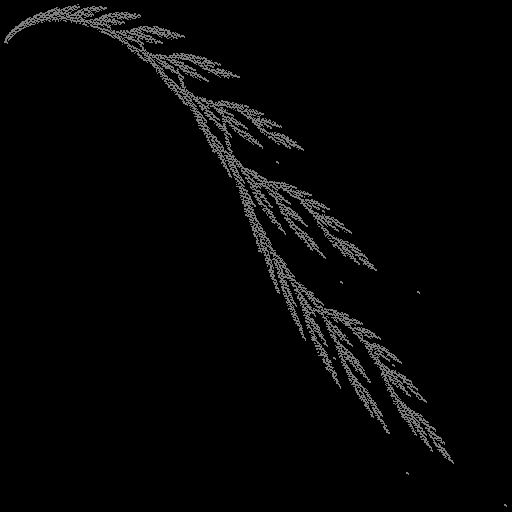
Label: snail